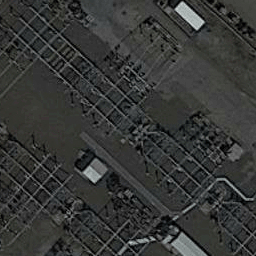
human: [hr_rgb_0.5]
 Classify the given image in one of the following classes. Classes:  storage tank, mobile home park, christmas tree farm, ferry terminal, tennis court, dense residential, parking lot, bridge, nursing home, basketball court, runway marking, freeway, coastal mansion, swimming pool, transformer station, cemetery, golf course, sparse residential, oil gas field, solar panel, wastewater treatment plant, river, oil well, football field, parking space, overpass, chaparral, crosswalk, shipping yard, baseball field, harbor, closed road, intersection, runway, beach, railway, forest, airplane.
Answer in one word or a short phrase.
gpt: transformer station